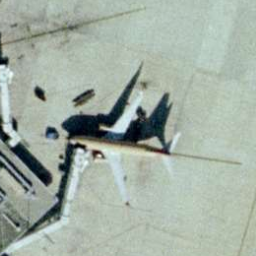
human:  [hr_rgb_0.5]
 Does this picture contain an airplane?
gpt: yes

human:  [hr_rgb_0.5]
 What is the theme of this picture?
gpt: airport

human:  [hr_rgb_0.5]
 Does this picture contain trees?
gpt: no

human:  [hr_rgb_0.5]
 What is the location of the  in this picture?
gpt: center